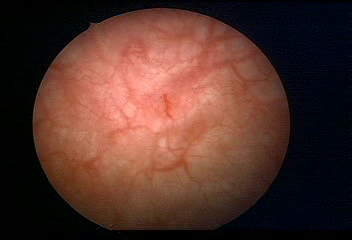
Modality: WLC
Class: Normal mucosa
Bladder cancer association: No